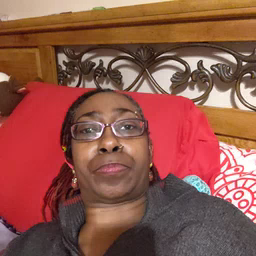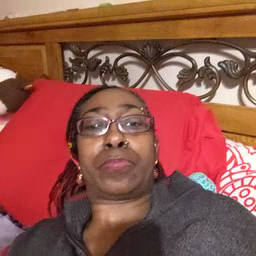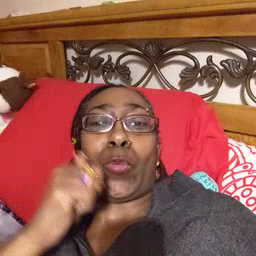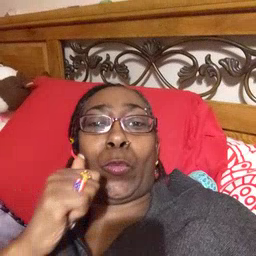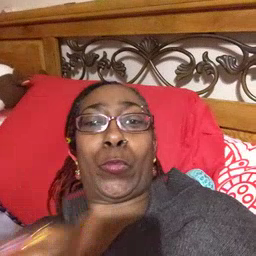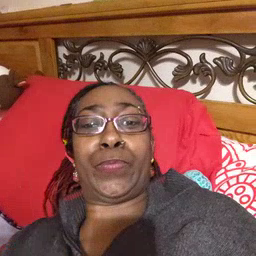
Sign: girl